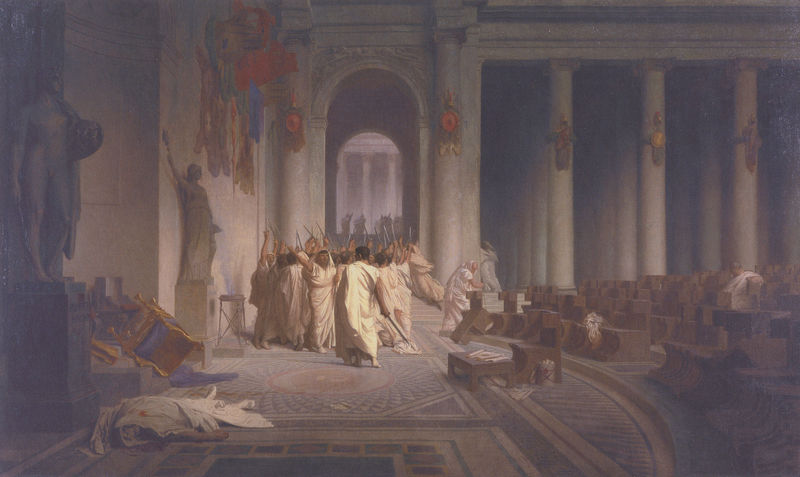
Titel: Der Tod Cäsars
Künstler: Jean Léon Gérôme
Standort: Baltimore (Maryland)
Institution: The Walters Art Gallery
Schlagwörter: blau, dunkel, gemälde, gruppe, kampf, mann, schatten, weiß, menschen, ocker, sitzen, braun, bunt, grau, hintergrund, holz, licht, marmor, männer, raum, stuhl, stühle, szene, säule, säulen, tisch, vordergrund, gebäude, rot, tuch, menge, versammlung, alt, gericht, arme, geschichte, historie, leiche, messer, mord, sockel, stehen, tod, tot, toter, hände, innenraum, kirche, boden, gewand, gold, sessel, stoff, tücher, gewänder, innen, klassizismus, bühne, theater, chaos, skulptur, statue, hellblau, schrift, sitze, bogen, fahnen, fahne, beige, hocker, saal, rundbogen, blue, chair, church, columns, crowd, fight, hall, historienbild, men, people, red, steps, sword, swords, thron, throne, chairs, gray, group, meeting, painting, woman, verzierung, brown, floor, plastik, tor, halle, fussboden, arkade, kolonnade, blut, antike, durchblick, palast, torbogen, aufruhr, hinten, fliesen, revolution, schwert, schwerter, streit, waffen, aufstand, stöcke, auflauf, streik, tumult, kacheln, mosaik, heer, trüb, architrav, bänke, pult, rom, reihen, halbrund, römer, anklage, skulpturen, wood, statuen, hellgrau, antik, man, roman, toga, griechisch, dolch, ermordung, krieger, sturz, historienmalerei, griechenland, historismus, lanzen, schriftrolle, tempel, speer, speere, light, marmorboden, postament, emblem, steinboden, david, tunika, gestürzt, dreifuss, parlament, schwur, umgefallen, sculpture, dead, römisch, forum, athen, ancient, tunnelgewölbe, horatier, archway, historical, history, kolonade, kolonnaden, sitzreihen, säulenreihen, caesar, eid, schriftrollen, togen, piedestal, statues, auditorium, tuniken, kurie, senat, senator, senatoren, pencil, bämke, shadows, umgekippt, embleme, braund, mosail, cesar, umsturz, body, mosaic, latin, mosaikboden, faded, murder, skuöptur, blood, anrike, curia, plebs, plenum, benches, arcade, stab, toppled, arched, circular, farbarm, gerard, rushing, overturned